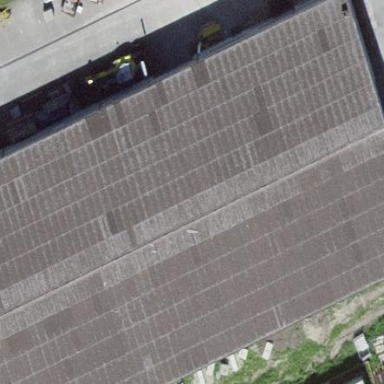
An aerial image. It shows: Warehouse.